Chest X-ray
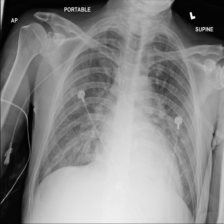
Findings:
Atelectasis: negative
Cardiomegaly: negative
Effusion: negative
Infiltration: negative
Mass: negative
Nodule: negative
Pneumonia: negative
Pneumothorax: negative
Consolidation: negative
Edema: negative
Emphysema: negative
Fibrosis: negative
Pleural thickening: negative
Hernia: negative